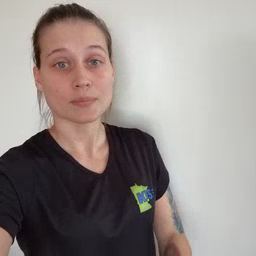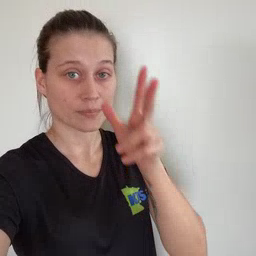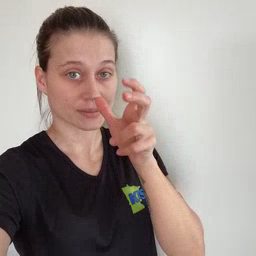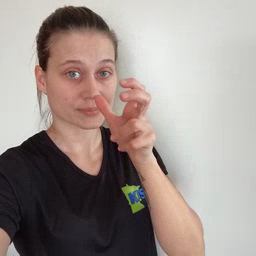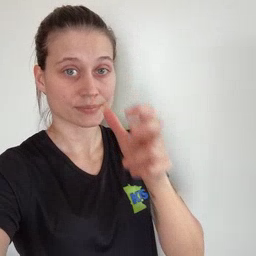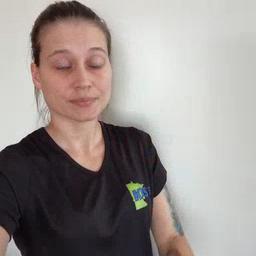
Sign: bug